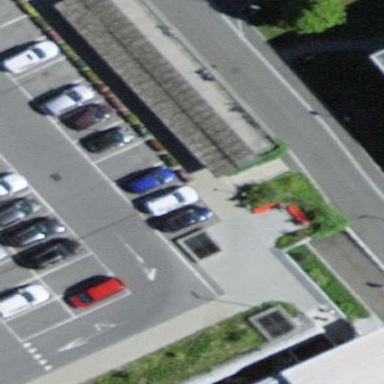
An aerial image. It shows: Bicycle parking stands on unpaved surface located on the roof of building.